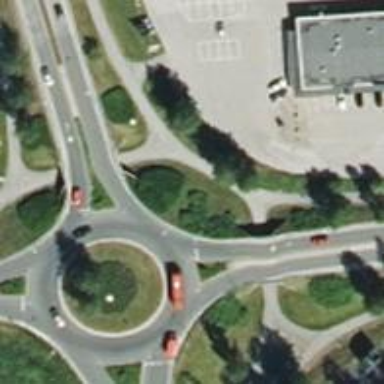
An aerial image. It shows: Roundabout on trunk road with asphalt surface.